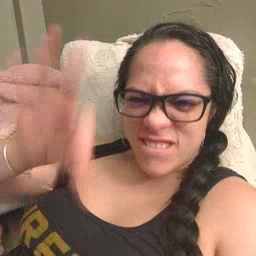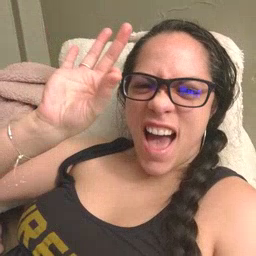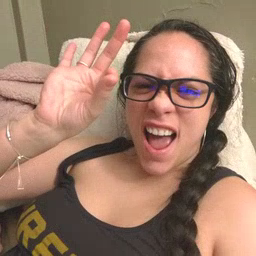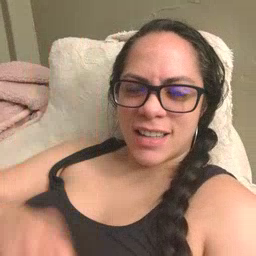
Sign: find